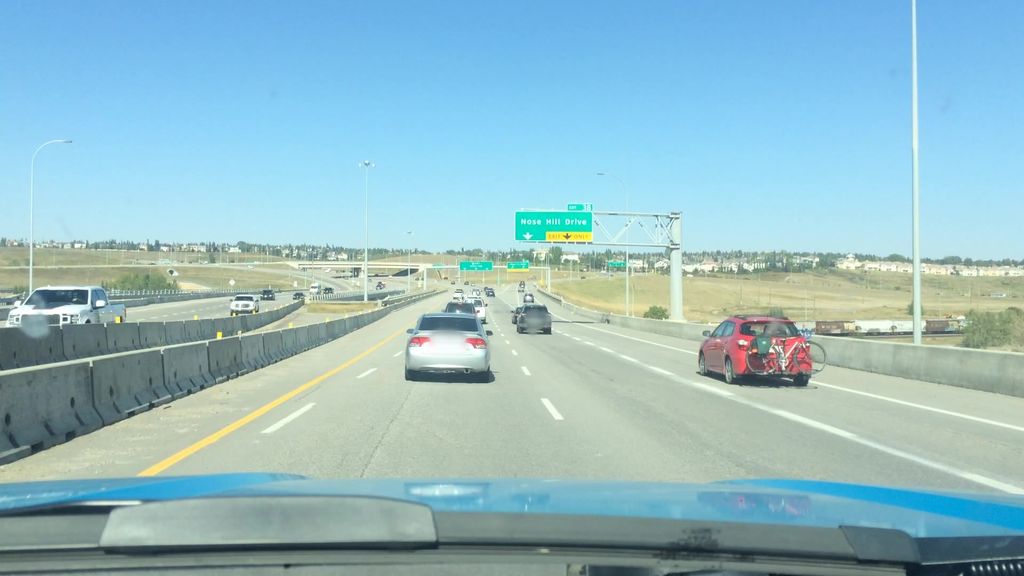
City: calgary